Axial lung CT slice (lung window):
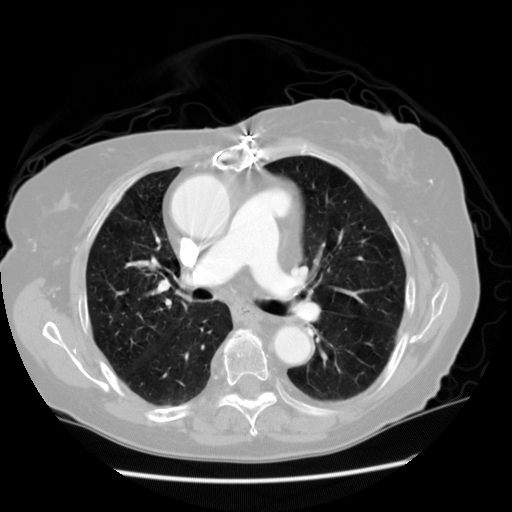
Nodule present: no